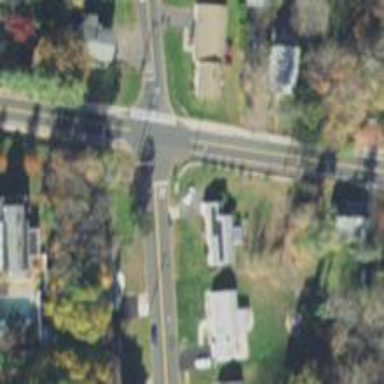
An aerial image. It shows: Stop road.